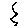
Label: zigzag